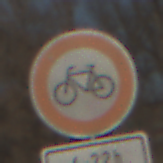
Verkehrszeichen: VerbotRadverkehr
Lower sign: ZeitangabenMitBeschraenkungAufWochentage4
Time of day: MorningAfternoon
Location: Outdoor (Nature)
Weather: PartlyCloudy
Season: NotSpecified
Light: Natural